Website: apple
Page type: payment
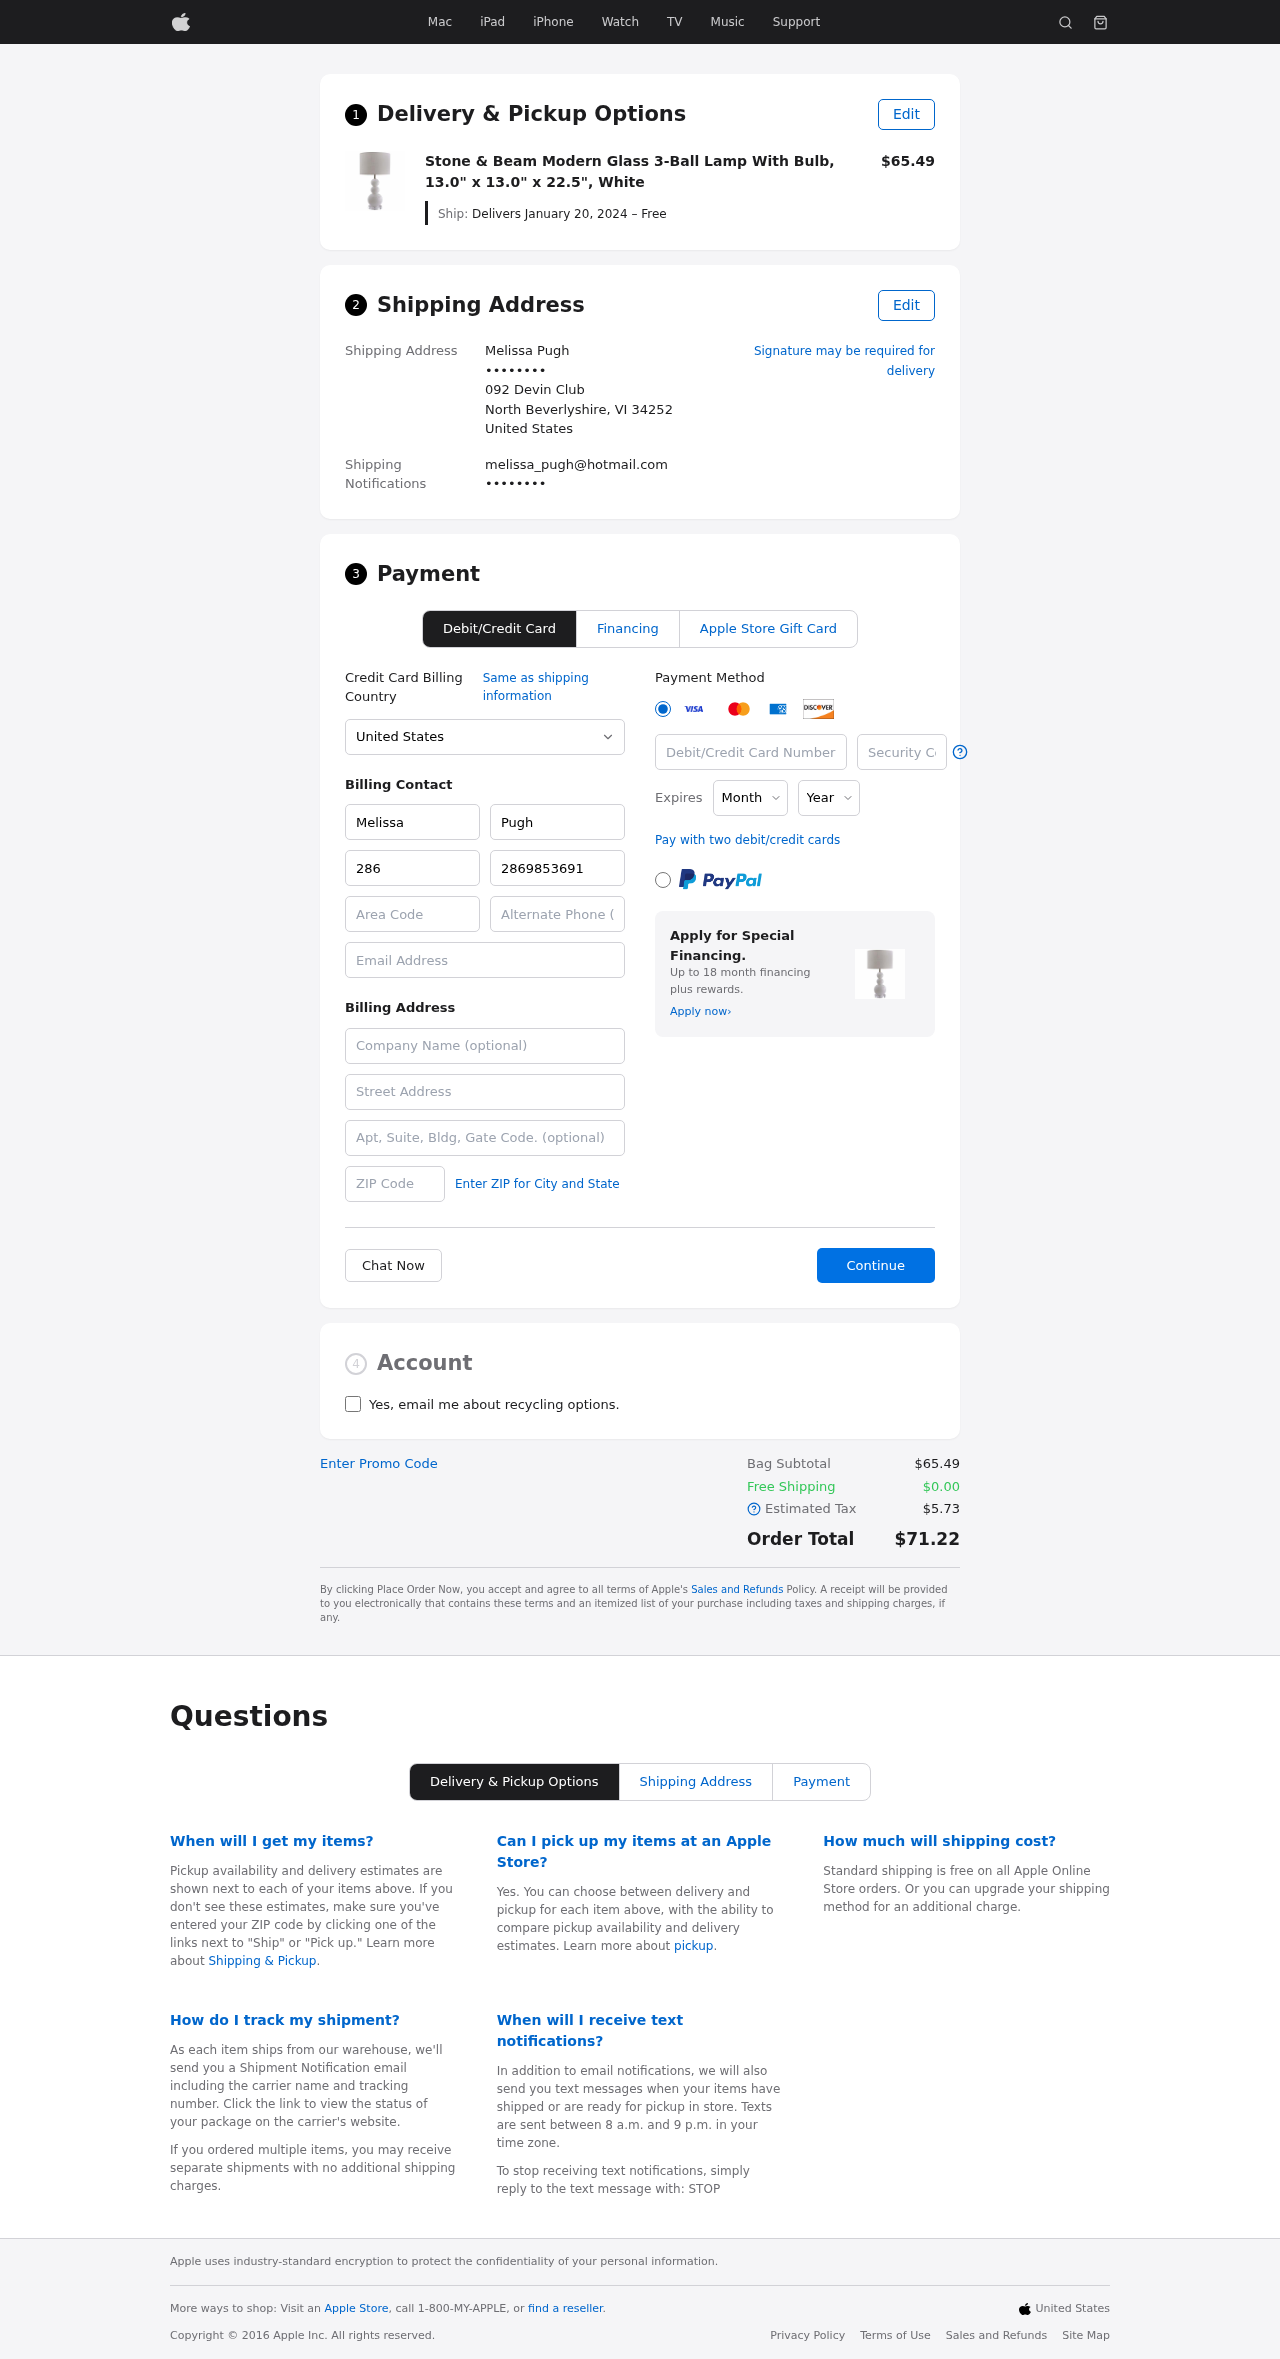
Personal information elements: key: PII_CARD_CVV
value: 701
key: PII_CARD_EXPIRY_MONTH
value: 09
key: PII_CARD_EXPIRY_YEAR
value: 28
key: PII_CARD_NUMBER
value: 6011 8970 5315 5860
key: PII_CITY_STATE_ZIP
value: North Beverlyshire, VI 34252
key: PII_COUNTRY
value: United States
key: PII_EMAIL
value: melissa_pugh@hotmail.com
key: PII_EMAIL2
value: melissa_pugh@hotmail.com
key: PII_FIRSTNAME
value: Melissa
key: PII_FULLNAME
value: Melissa Pugh
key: PII_LASTNAME
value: Pugh
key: PII_PHONE3
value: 2869853691
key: PII_PHONE_AREA
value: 286
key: PII_SECURITY_CODE
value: WJ44
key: PII_STREET
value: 092 Devin Club
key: PII_PHONE
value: ••••••••
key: PII_PHONE2
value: ••••••••
Product elements: key: PRODUCT1_NAME
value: Stone & Beam Modern Glass 3-Ball Lamp With Bulb, 13.0" x 13.0" x 22.5", White
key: PRODUCT1_PRICE
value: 65.49
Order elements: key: ORDER_DELIVERY_DATE
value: Delivers January 20, 2024 – Free
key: ORDER_SUBTOTAL
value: $65.49
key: ORDER_SHIPPING_COST
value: $0.00
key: ORDER_TAX
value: $5.73
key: ORDER_TOTAL
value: $71.22